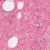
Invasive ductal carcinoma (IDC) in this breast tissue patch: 0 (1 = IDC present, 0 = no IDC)